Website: lowes
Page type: stored-credit-cards
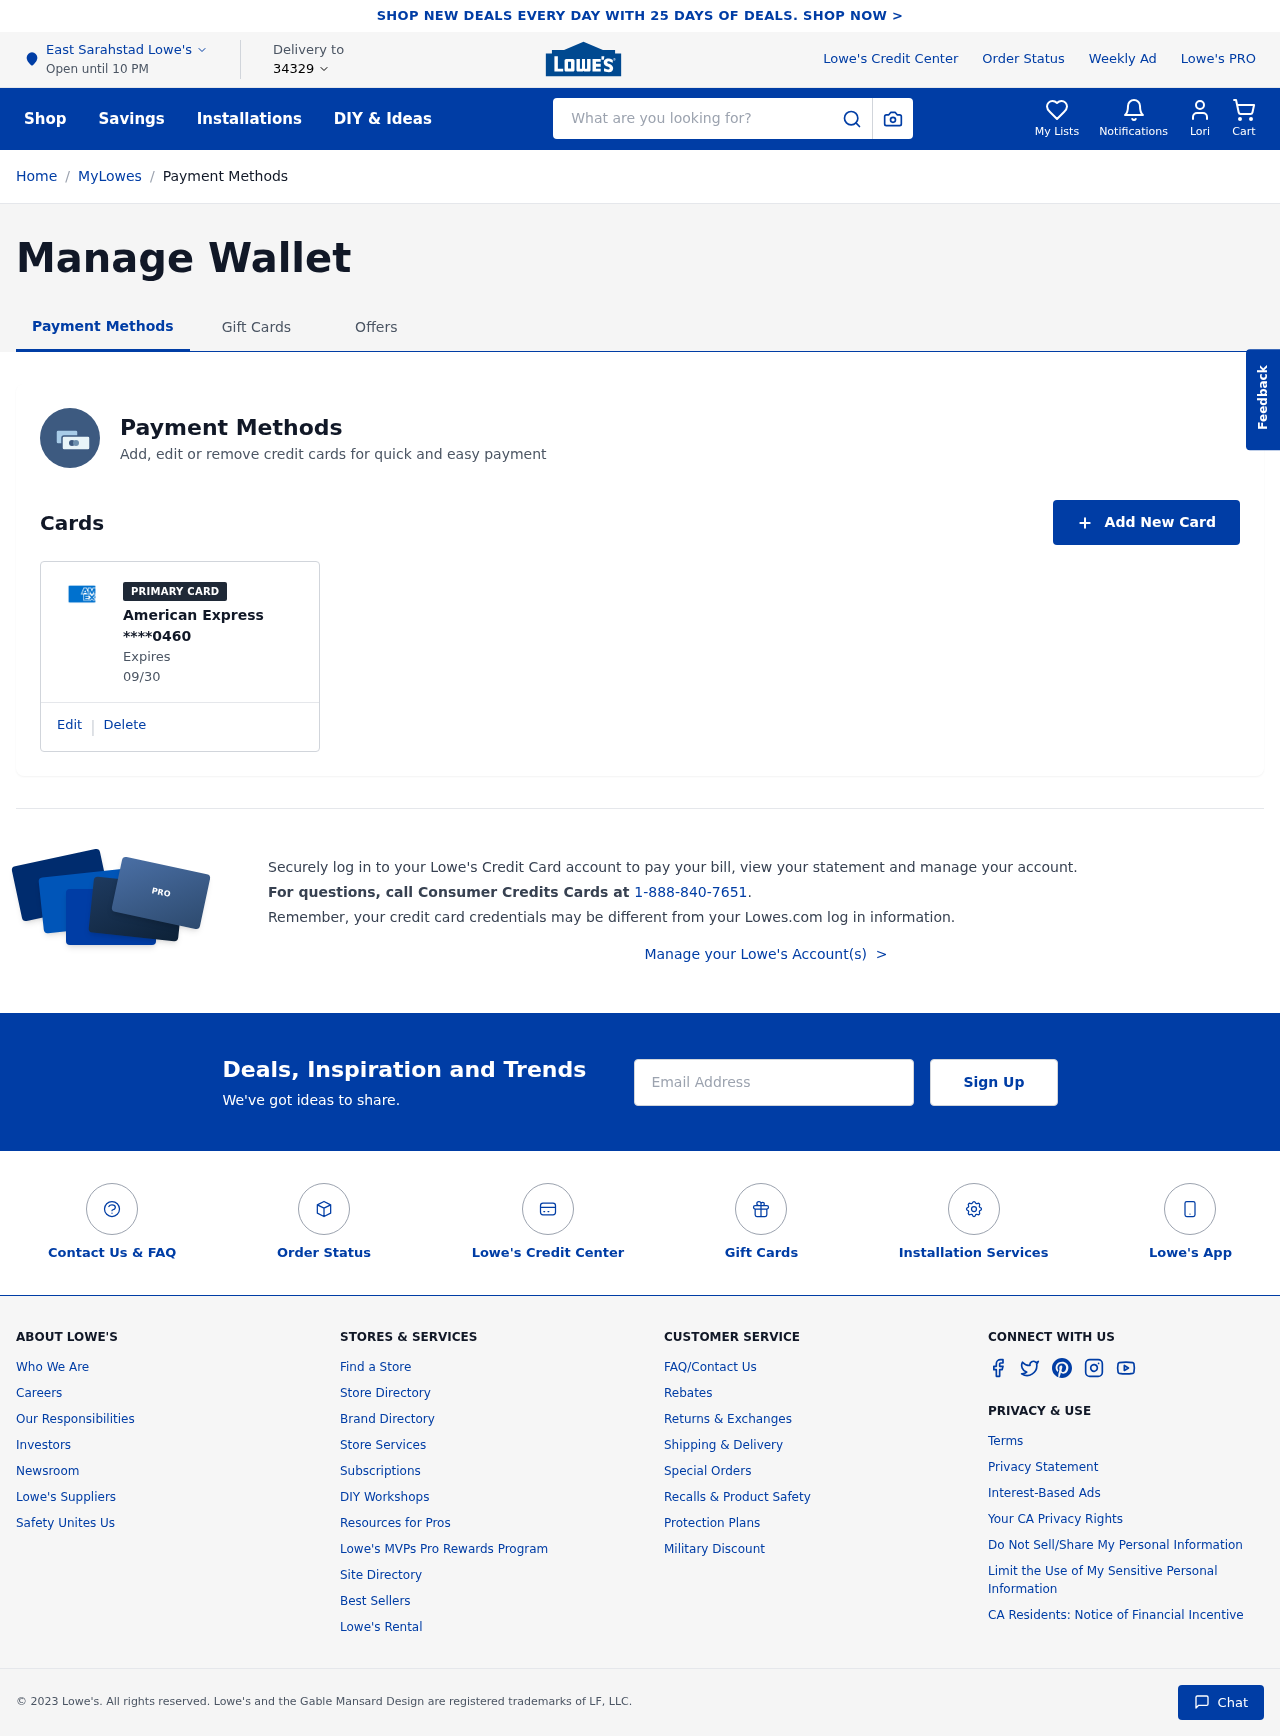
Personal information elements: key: PII_CARD_EXPIRY
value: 09/30
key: PII_CARD_LAST4
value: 0460
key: PII_CARD_TYPE
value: American Express
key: PII_CITY
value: East Sarahstad
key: PII_EMAIL
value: lori_jones@gmail.com
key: PII_FIRSTNAME
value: Lori
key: PII_POSTCODE
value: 34329
Search elements: key: HEADER_SEARCH
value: What are you looking for?